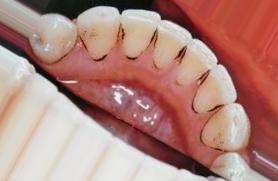
Condition: Tooth Discoloration